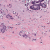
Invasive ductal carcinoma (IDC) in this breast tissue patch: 1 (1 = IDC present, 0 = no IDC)